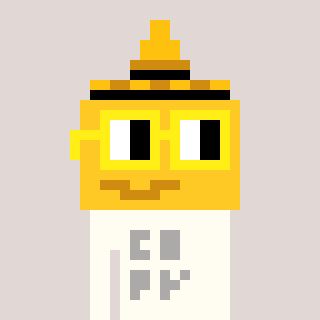
a pixel art character with square yellow glasses, a mustard-shaped head and a grayscale-colored body on a warm background